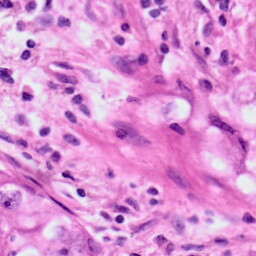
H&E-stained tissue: Lung